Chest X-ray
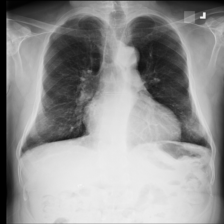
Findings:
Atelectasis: negative
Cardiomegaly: positive
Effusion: positive
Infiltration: negative
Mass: negative
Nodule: negative
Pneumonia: negative
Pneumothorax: negative
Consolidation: negative
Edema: negative
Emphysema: negative
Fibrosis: negative
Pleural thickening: negative
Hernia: negative